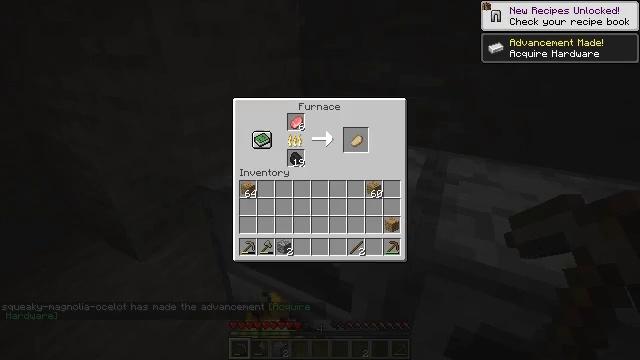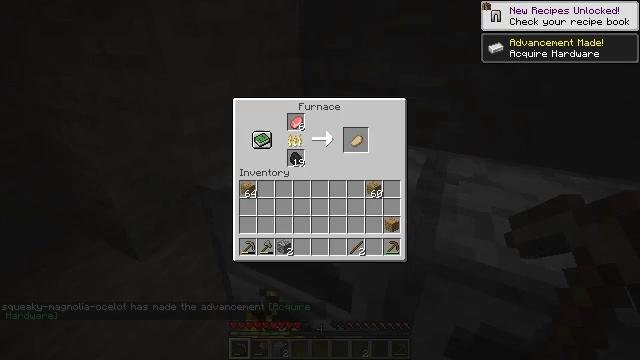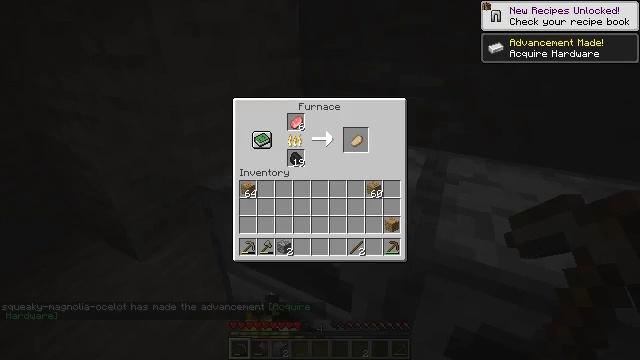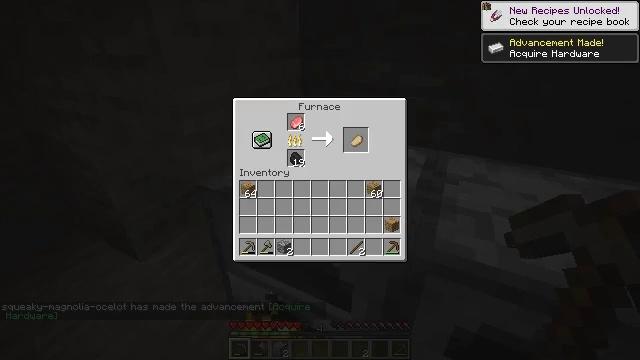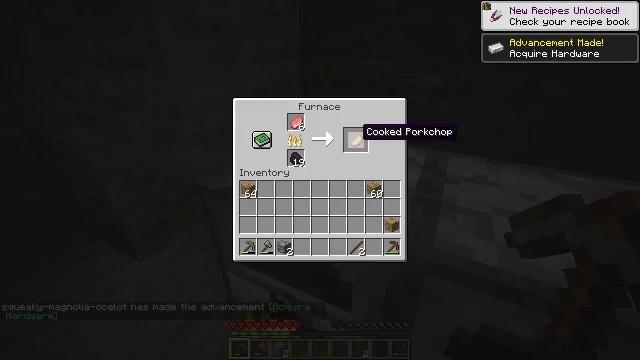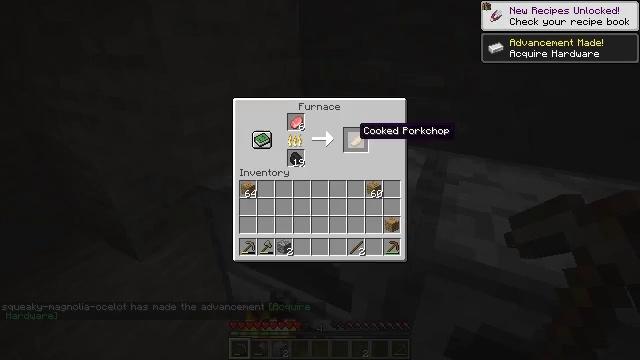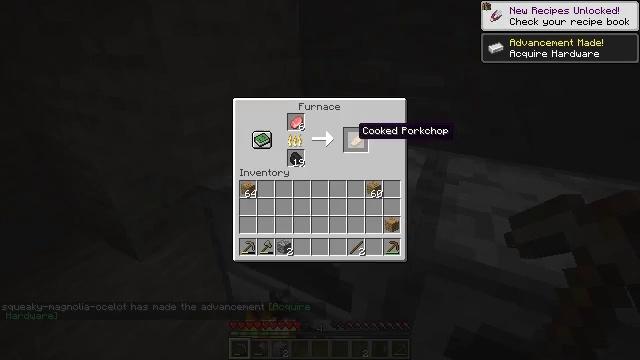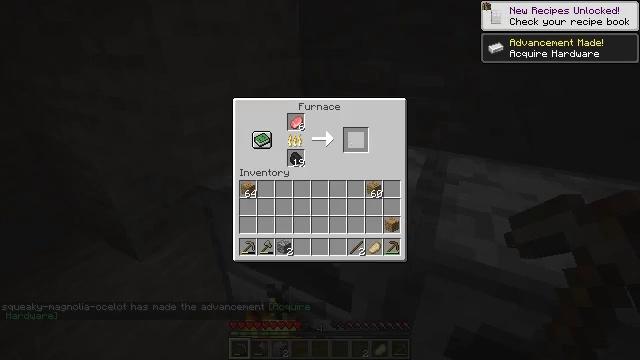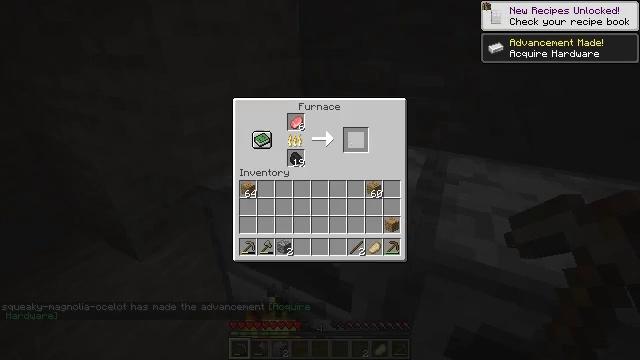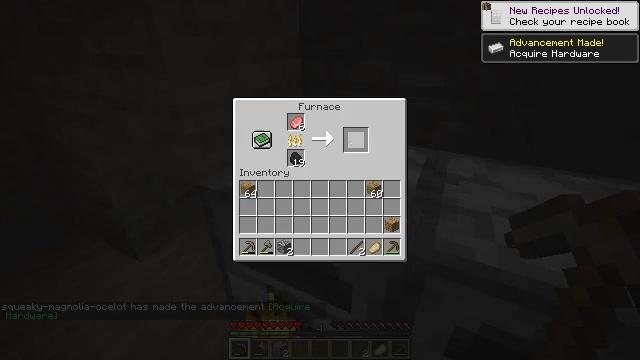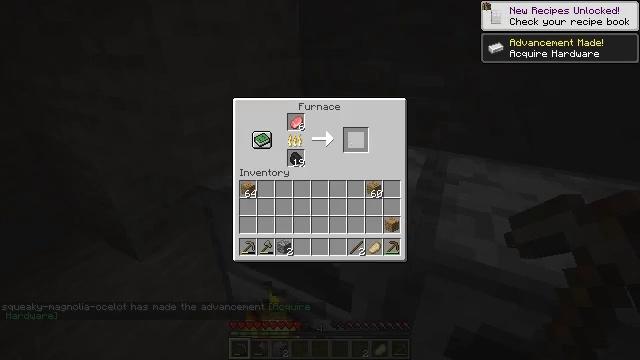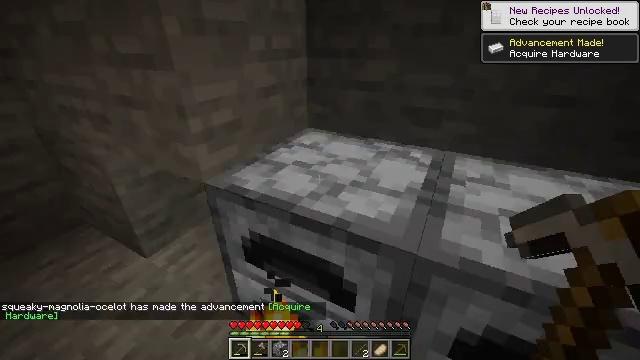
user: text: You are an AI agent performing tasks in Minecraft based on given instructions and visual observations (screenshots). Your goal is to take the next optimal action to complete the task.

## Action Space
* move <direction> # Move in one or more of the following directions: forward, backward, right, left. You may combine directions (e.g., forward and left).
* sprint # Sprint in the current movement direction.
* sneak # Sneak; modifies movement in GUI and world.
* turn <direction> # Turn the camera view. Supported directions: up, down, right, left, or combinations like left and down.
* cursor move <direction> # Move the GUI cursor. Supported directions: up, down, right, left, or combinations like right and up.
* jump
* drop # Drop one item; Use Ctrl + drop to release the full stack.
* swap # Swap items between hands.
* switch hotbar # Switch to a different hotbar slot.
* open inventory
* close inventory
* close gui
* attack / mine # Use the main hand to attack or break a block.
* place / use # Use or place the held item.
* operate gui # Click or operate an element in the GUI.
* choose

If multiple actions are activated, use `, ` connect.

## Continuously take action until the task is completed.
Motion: motion action
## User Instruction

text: craft item air
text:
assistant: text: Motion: sneak
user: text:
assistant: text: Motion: sneak
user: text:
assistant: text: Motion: sneak
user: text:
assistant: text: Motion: sneak, cursor move left and up
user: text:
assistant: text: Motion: sneak
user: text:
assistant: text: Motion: sneak
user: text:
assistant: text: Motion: sneak, operate gui
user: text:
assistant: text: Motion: sneak, operate gui
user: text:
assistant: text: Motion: sneak, operate gui
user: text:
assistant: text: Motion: no_op
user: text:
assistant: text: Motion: cursor move left
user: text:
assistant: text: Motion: close gui